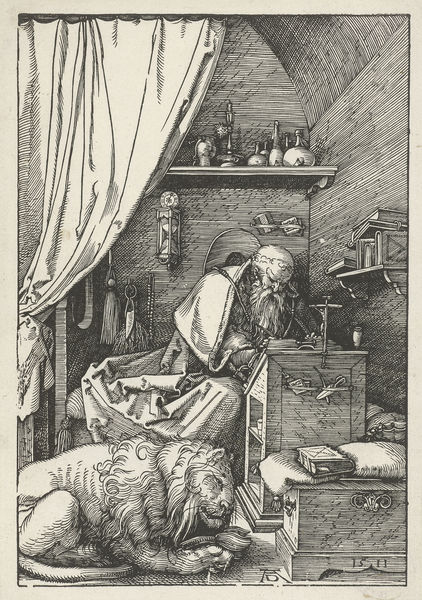
Titel: De Heilige Hiëronymus in zijn studeervertrek
Künstler: Albrecht Dürer
Standort: Amsterdam
Institution: Rijksmuseum
Schlagwörter: stuhl, zimmer, alt, bart, flasche, regal, falten, vorhang, innen, schreibtisch, stube, kammer, ad, truhe, gewölbe, buch, kreuz, radierung, stich, schriftsteller, schreiben, gelehrter, löwe, dürer, kupferstich, schreibender, hieronymus, erfinder, zimm